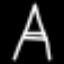
Label: The Eiffel Tower